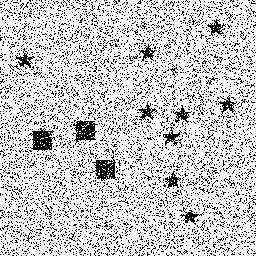
Squares: 3
Triangles: 0
Stars: 9
Total shapes: 12